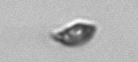
Label: Cryptophyta